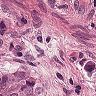
Metastatic tissue present: yes